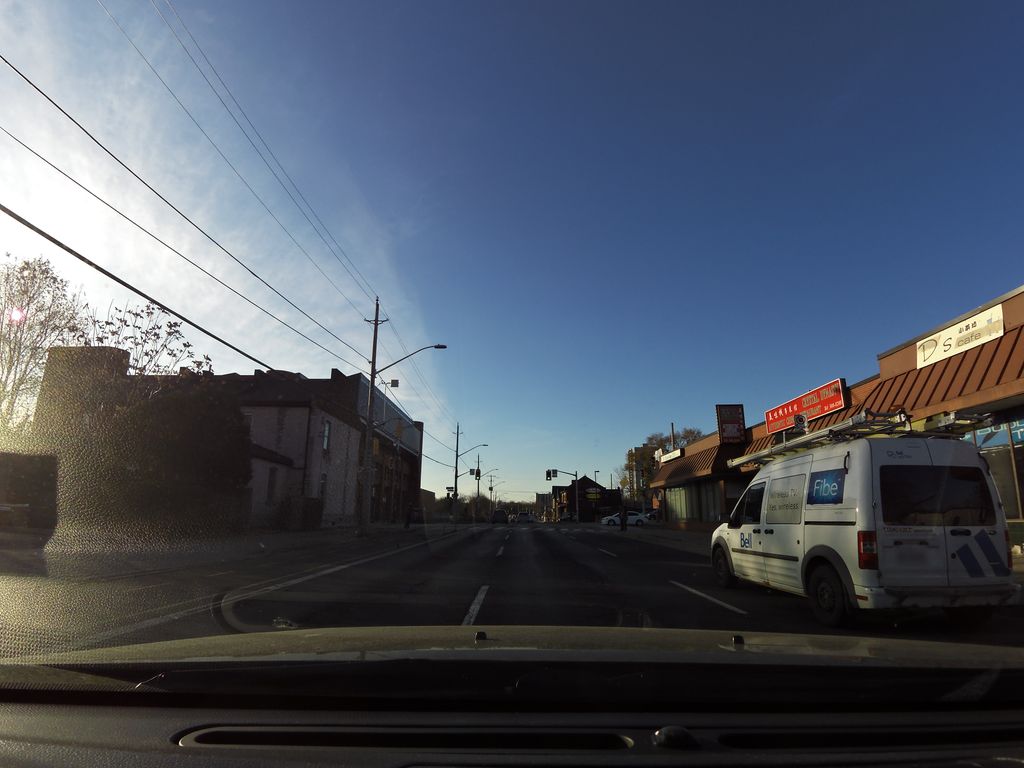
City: hamilton